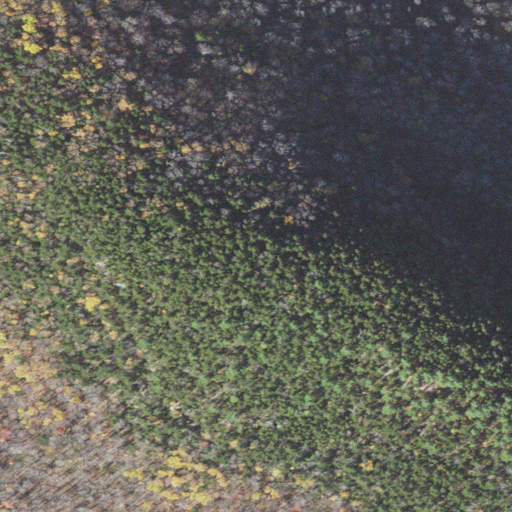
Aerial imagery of bench in Vermont named Silver Ledge containing mixed forest, evergreen forest, and deciduous forest